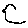
Label: bird